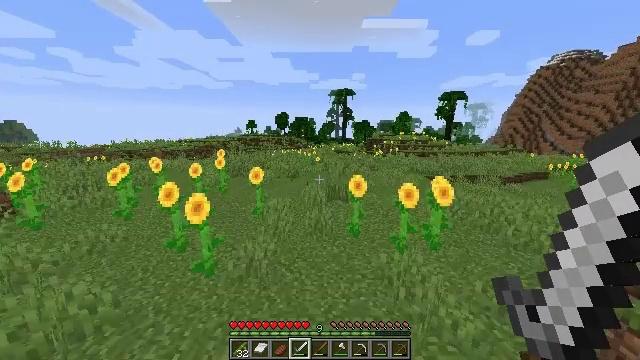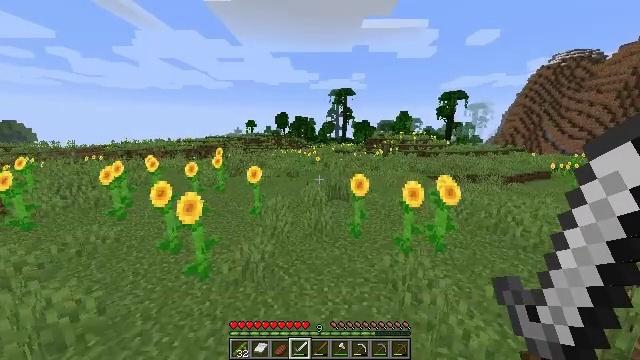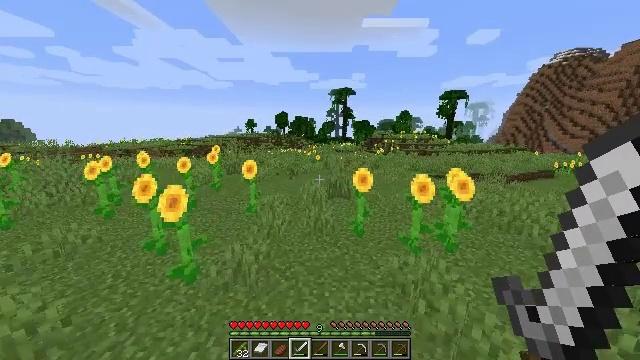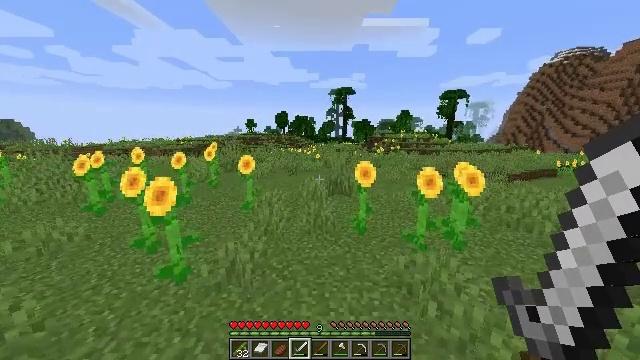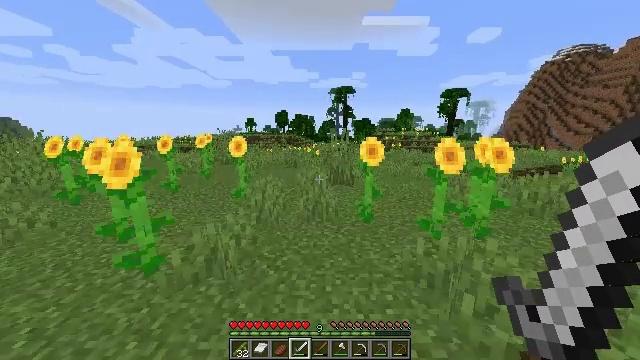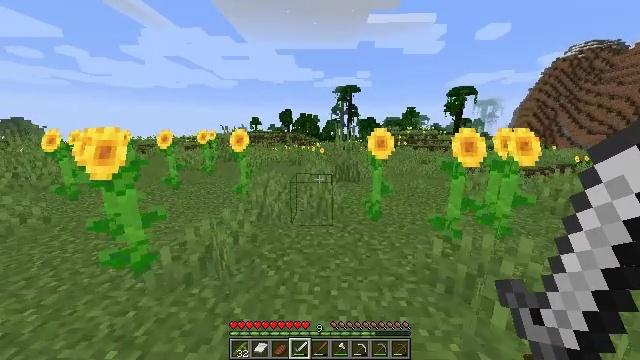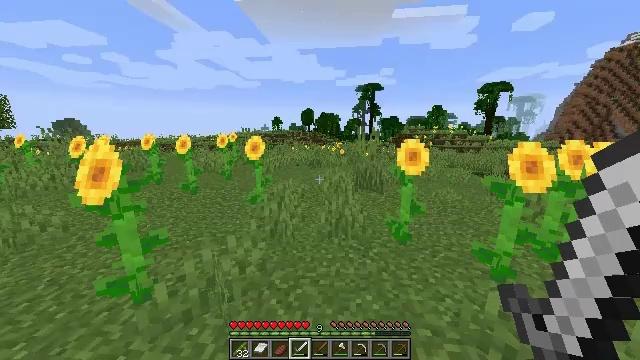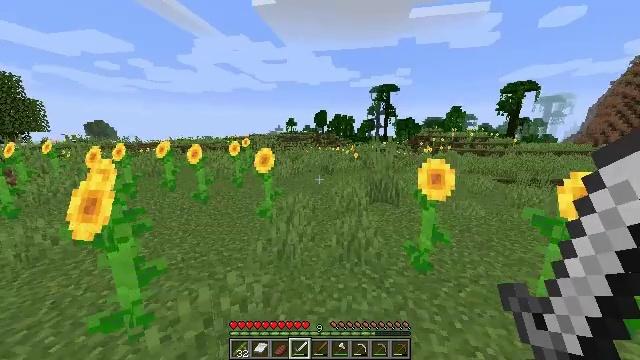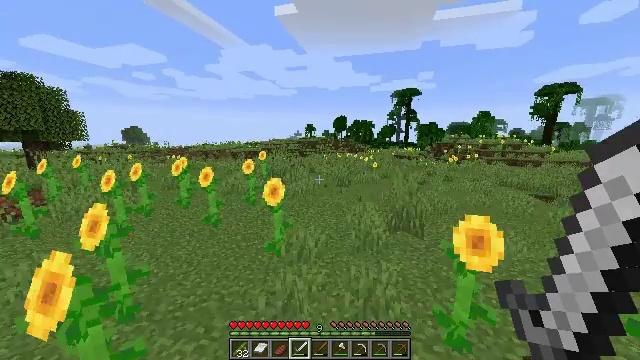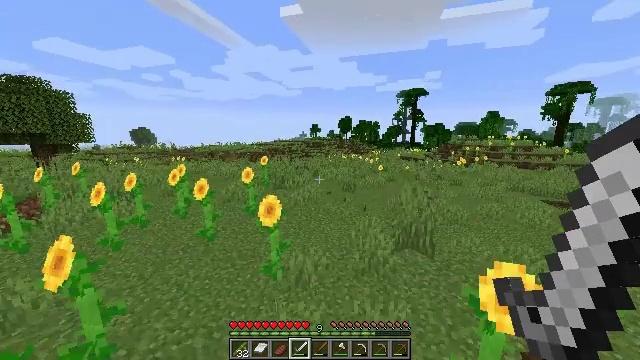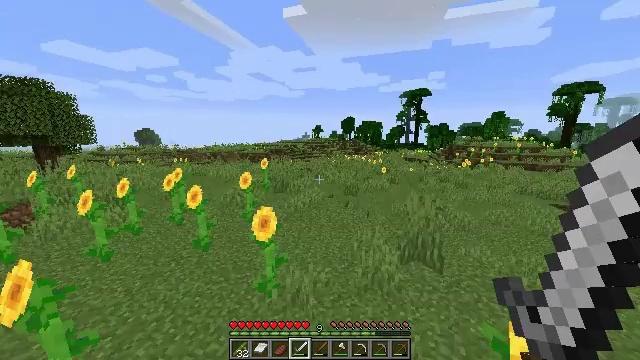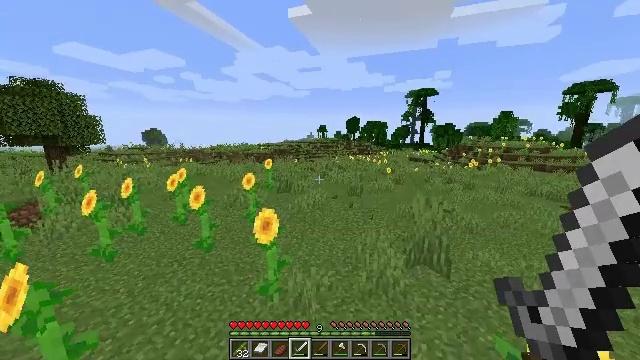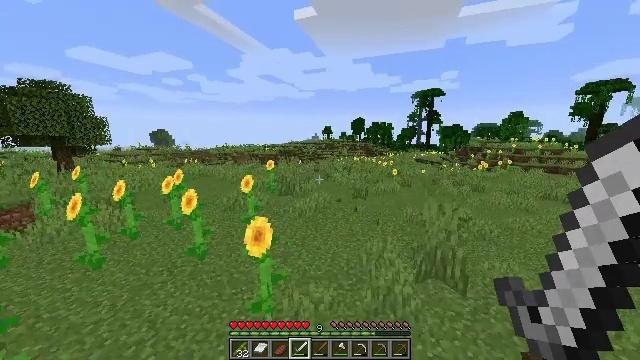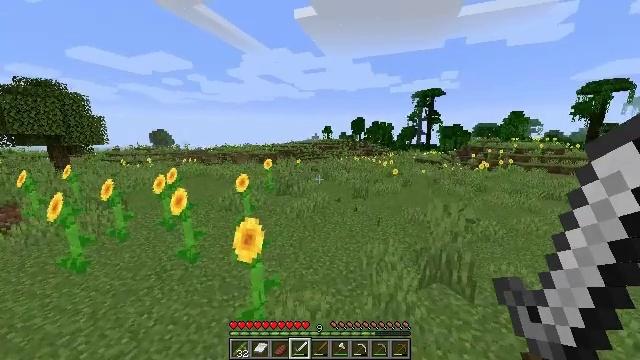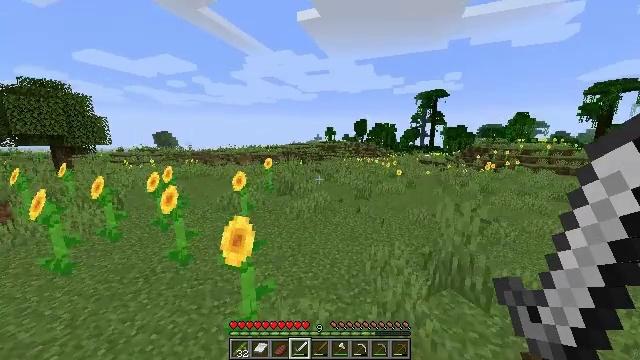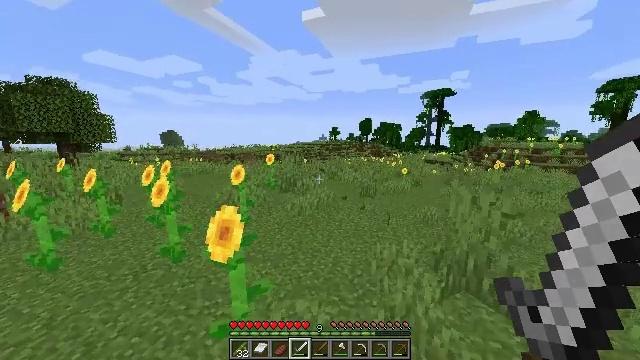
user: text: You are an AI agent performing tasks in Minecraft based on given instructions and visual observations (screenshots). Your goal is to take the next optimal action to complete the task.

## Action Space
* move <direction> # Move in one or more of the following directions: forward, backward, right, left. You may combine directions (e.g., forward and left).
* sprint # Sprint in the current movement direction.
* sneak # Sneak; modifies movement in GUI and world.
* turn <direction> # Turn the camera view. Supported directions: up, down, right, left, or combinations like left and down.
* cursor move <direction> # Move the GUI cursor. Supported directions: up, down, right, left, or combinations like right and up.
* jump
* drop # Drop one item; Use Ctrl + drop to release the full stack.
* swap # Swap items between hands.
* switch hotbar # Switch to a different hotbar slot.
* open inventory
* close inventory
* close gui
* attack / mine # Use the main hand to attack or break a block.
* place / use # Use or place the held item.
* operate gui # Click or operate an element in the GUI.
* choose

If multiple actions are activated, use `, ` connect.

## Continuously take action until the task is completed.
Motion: motion action
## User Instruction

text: Mine the sweet berry bush.
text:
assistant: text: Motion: move forward, sprint, jump
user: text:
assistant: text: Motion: move forward, sprint, jump
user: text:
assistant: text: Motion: move forward, sprint, jump
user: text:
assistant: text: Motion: move forward, sprint, jump
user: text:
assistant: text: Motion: move forward, sprint, turn left, jump
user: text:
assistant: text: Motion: move forward, turn left, jump
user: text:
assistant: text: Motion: move forward, turn left, jump
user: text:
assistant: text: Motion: move forward, turn left and up, jump
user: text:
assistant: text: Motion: move forward, turn left, jump
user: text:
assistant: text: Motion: move forward, sprint, jump
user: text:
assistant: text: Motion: move forward, sprint, turn left, jump
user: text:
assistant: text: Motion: move forward, sprint, turn left, jump
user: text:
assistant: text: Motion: move forward, sprint, jump
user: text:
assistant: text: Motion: move forward, jump
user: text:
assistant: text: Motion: move forward, turn left, jump
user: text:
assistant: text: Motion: move forward, turn left, jump
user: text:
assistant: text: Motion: move forward, turn left, jump
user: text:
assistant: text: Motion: move forward, turn left, jump
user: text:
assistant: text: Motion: move forward, sprint, turn left, jump
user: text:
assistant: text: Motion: move forward, sprint, turn left, jump
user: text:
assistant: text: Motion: move forward, sprint, turn left, jump
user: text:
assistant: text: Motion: move forward, sprint, jump
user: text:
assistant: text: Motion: move forward, sprint, jump
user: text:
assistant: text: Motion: move forward, jump
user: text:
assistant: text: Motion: move forward, jump
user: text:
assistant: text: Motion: move forward, jump
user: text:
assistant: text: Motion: move forward, jump
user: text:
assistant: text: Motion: move forward, jump
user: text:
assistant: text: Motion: move forward, jump
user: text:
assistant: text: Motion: move forward, jump